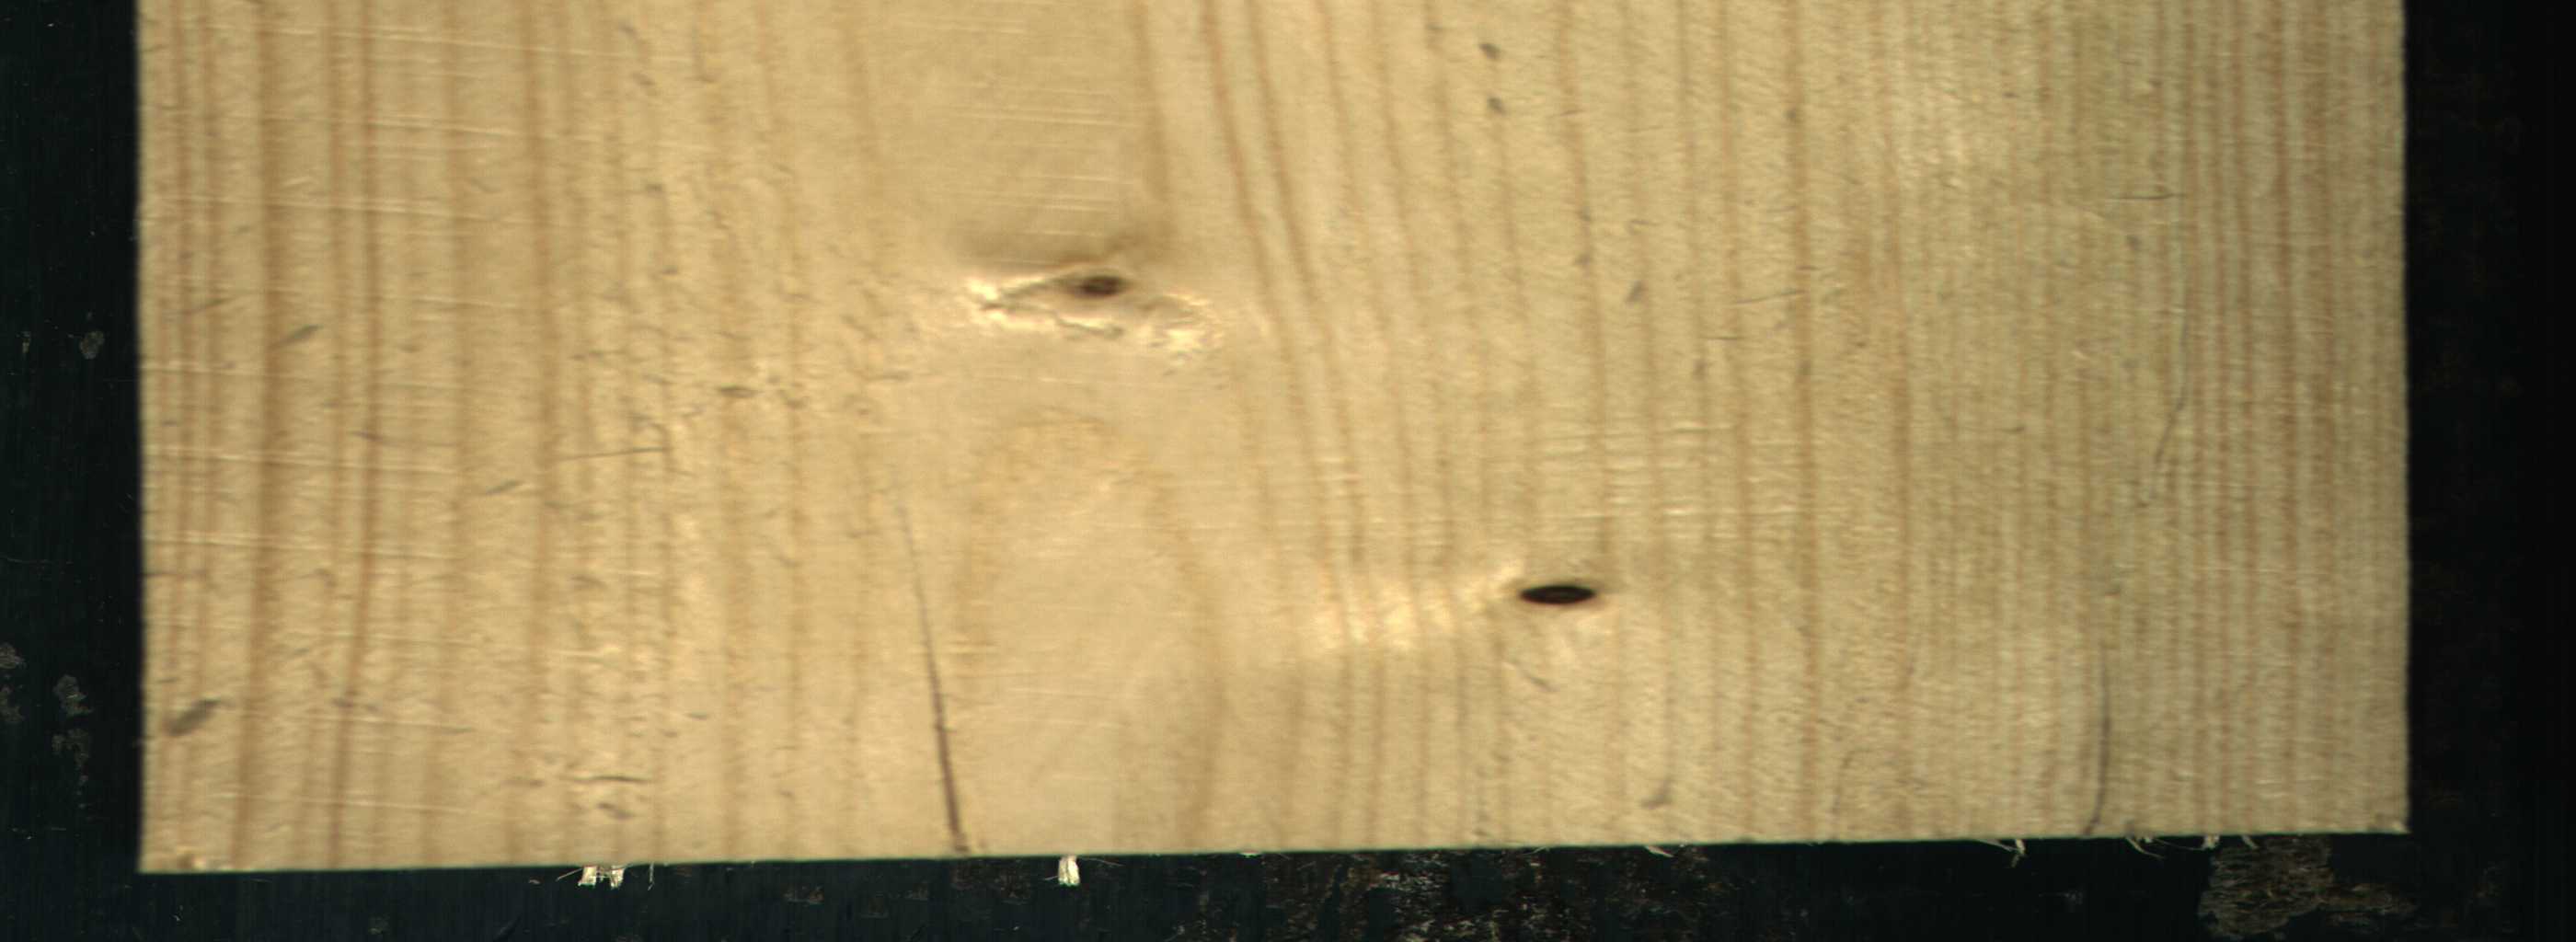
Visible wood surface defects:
Dead_Knot
Live_Knot